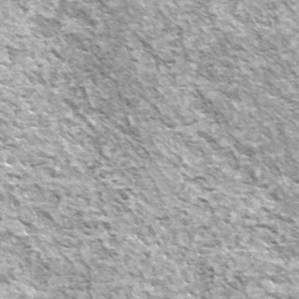
Label: frost